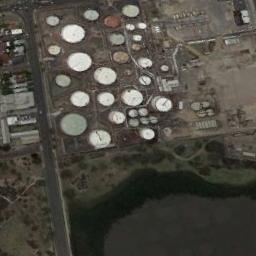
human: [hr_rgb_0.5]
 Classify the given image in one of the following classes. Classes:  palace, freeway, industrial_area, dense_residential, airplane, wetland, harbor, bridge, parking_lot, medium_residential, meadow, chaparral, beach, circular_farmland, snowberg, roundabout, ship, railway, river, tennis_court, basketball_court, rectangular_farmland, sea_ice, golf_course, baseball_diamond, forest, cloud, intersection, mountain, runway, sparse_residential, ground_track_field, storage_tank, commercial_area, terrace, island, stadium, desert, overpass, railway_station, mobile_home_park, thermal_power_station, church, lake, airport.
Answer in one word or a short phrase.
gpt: storage_tank